Field crop: maize
Growth stage: 2
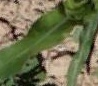
Species: maize